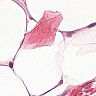
Metastatic tissue present: no